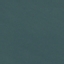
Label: SeaLake